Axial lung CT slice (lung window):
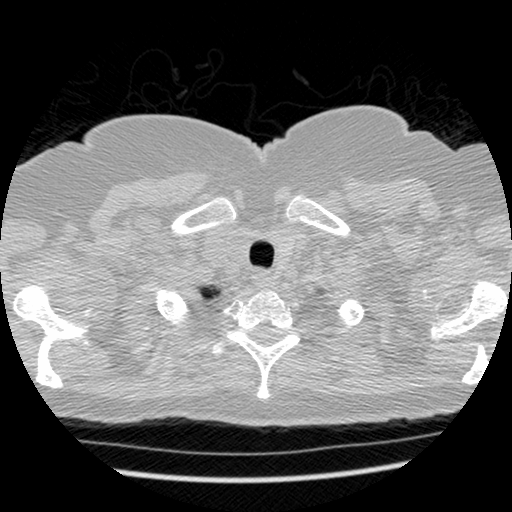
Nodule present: no